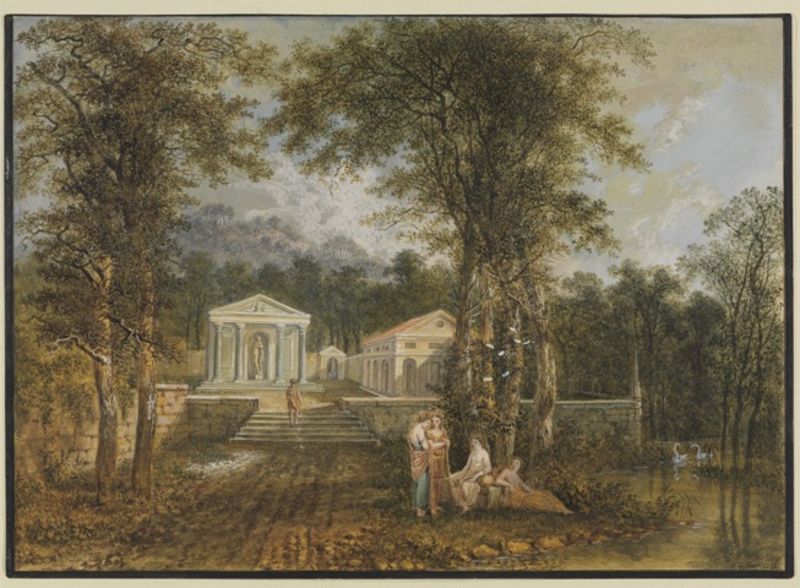
Titel: Antikische Landschaft
Künstler: Salomon Geßner
Standort: Karlsruhe
Institution: Staatliche Kunsthalle Karlsruhe
Schlagwörter: himmel, blue, columns, people, red, steps, white, women, afternoon, black, chat, dresses, figures, green, grey, ladies, lady, old, painting, sisters, sitting, yellow, brown, wald, classical, clouds, greek, griechenland, roman, sky, tree, building, field, lake, landscape, nature, orange, water, trees, autumn, grass, river, stream, road, birds, fall, marble, baum, menschen, ancient, family, temple, buildings, lawn, pond, leisure, paint, fairies, weg, greece, gruppe, mauer, pavilion, treppe, berge, pillars, teich, swan, worship, tempel, schwäne, landscapes, swans, weiher, converge, akropolis, templ, forest idyl